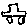
Label: car